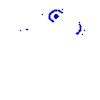
Particle: pion